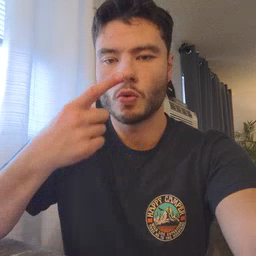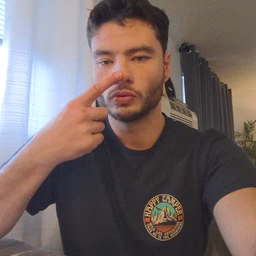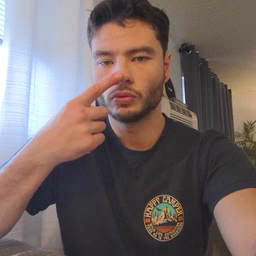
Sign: nose